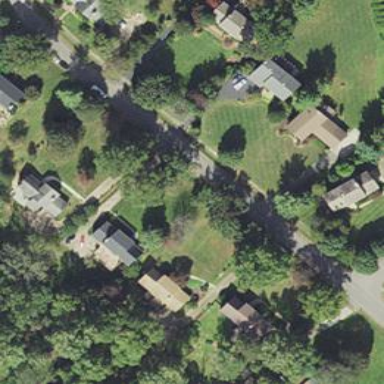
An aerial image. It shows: Driveway.